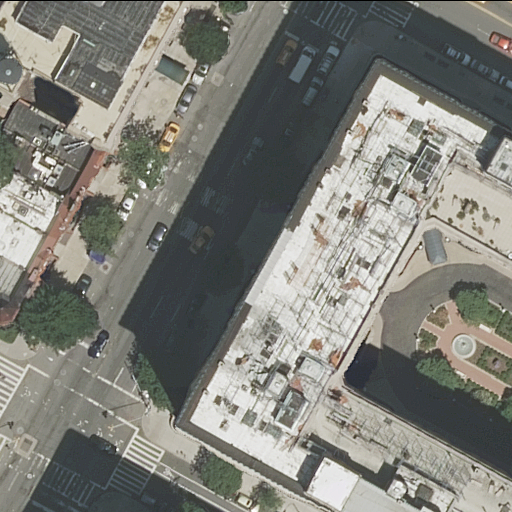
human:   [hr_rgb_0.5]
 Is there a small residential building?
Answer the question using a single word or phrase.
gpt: yes

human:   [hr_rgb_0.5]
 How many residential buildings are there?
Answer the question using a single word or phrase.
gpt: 7

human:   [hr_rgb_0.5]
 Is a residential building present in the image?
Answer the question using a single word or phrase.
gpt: yes

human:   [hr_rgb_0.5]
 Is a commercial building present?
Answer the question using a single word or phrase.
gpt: no

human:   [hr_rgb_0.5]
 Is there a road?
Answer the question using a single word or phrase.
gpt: yes

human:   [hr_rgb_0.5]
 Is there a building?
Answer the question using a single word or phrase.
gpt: yes

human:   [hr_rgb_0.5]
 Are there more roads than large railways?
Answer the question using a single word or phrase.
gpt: yes

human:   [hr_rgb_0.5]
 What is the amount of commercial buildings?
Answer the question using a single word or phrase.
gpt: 0

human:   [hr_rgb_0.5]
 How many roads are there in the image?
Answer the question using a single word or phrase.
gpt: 3

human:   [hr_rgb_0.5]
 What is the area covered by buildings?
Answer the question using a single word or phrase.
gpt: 736m2

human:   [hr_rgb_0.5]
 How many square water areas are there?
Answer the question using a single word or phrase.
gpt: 0

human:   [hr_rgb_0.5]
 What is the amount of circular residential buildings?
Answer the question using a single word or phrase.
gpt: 0

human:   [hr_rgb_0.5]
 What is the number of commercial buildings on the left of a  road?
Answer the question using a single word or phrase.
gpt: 0

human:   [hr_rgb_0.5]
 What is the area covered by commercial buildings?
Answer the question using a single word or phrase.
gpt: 0m2

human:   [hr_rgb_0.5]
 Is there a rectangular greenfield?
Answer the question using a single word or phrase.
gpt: no

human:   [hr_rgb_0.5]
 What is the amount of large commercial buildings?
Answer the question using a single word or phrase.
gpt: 0

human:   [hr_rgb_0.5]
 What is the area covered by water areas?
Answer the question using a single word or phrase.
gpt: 0m2

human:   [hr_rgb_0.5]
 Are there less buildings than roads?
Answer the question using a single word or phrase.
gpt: no

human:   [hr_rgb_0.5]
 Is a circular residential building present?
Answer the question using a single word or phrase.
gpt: no

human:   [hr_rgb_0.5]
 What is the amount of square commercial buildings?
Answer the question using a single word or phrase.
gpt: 0

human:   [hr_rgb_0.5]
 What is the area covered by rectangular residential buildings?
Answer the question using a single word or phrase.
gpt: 736m2

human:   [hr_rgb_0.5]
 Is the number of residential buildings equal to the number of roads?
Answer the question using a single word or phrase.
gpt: no

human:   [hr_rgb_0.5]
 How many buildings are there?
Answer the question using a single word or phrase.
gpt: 7

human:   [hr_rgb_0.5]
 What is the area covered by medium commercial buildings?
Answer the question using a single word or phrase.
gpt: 0m2

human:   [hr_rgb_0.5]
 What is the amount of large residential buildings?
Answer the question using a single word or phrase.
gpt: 0

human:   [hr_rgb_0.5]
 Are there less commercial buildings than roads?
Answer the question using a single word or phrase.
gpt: yes

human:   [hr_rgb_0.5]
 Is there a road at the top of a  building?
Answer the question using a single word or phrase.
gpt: yes

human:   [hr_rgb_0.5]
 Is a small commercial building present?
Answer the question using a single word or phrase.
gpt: no

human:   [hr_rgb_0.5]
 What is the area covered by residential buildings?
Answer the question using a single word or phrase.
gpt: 736m2

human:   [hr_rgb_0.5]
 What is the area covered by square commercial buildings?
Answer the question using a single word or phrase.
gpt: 0m2

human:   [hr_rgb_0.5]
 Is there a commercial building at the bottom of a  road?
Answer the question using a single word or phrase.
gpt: no

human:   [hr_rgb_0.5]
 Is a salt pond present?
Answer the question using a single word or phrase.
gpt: no

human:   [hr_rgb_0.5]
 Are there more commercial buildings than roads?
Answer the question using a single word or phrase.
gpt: no

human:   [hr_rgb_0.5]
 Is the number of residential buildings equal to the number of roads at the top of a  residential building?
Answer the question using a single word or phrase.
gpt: no

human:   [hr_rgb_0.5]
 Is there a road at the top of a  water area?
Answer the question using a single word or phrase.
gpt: no

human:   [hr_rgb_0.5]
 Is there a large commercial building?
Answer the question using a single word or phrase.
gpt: no

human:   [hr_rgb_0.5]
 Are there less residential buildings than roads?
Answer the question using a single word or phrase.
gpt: no

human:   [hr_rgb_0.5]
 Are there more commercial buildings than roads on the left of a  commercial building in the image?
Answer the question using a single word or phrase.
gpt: no

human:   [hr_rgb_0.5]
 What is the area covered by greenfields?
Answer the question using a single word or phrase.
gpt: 0m2

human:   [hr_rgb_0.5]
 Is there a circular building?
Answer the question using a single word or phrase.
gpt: no

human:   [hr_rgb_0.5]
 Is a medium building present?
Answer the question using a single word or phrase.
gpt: yes

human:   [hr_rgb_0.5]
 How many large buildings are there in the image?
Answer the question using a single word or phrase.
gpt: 0

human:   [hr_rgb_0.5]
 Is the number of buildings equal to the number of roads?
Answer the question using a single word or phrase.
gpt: no

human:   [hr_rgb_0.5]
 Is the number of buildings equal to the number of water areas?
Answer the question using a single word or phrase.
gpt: no

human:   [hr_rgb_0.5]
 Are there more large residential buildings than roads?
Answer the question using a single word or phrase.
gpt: no

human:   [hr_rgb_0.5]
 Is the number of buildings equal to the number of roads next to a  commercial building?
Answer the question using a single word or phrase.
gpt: no

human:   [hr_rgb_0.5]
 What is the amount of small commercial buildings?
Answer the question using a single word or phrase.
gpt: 0

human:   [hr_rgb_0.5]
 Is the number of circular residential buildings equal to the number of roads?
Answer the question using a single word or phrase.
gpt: no

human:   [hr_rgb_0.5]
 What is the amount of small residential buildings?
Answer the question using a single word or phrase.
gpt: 4

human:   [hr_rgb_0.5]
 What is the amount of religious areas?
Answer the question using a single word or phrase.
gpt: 0

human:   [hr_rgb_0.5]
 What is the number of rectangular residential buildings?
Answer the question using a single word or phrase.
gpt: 7

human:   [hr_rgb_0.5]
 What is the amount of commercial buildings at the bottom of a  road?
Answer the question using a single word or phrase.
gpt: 0

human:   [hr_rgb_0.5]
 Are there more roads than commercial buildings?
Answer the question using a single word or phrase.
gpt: yes

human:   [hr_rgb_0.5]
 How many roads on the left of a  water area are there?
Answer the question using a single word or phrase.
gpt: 0

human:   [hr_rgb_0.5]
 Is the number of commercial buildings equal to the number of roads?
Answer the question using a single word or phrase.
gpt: no

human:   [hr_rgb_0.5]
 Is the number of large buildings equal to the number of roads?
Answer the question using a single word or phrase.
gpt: no

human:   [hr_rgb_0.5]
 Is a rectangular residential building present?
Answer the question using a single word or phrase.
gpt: yes

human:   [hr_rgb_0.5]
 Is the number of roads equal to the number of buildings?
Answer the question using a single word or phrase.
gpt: no

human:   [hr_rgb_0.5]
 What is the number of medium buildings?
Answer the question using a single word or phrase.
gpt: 3

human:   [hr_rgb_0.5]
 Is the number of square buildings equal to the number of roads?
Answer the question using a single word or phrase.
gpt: no

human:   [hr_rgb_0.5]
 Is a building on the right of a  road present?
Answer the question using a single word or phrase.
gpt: yes

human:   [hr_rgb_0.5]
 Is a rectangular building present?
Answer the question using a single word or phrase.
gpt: yes

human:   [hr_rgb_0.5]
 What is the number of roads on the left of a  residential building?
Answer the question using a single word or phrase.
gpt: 2

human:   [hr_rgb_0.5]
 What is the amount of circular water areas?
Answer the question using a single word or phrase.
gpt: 0